Interaction volume radius: 10 \u00c5
Interaction volume height: 15 \u00c5
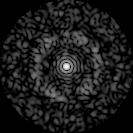
Disorder parameter: 0.8249